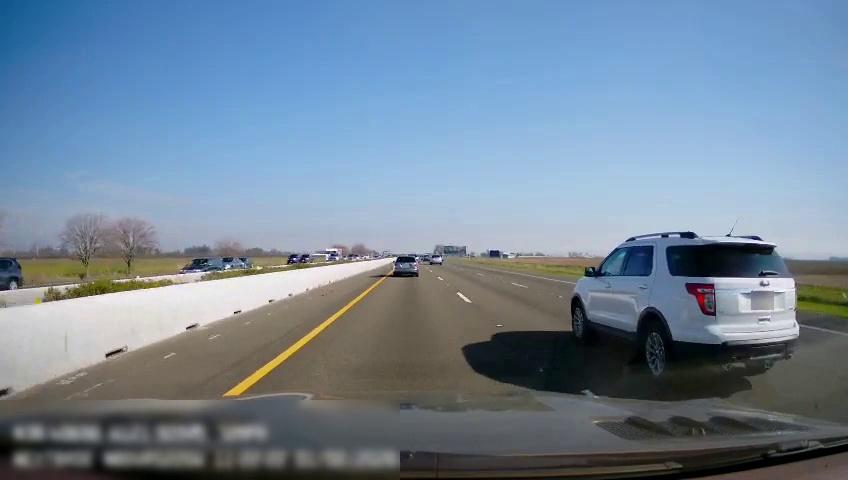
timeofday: Day
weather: Sunny
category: Drivable Space
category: Vehicles | SUV
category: Vehicles | Car
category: Vehicles | Car
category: Vehicles | Car
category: Vehicles | Bus
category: Vehicles | Car
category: Vehicles | Car
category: Vehicles | Car
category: Vehicles | Truck
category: Vehicles | SUV
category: Vehicles | Truck
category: Lanes | Current Lane
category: Lanes | Alternate Lane
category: Lanes | Current Lane
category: Lanes | Alternate Lane
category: Lanes | Alternate Lane